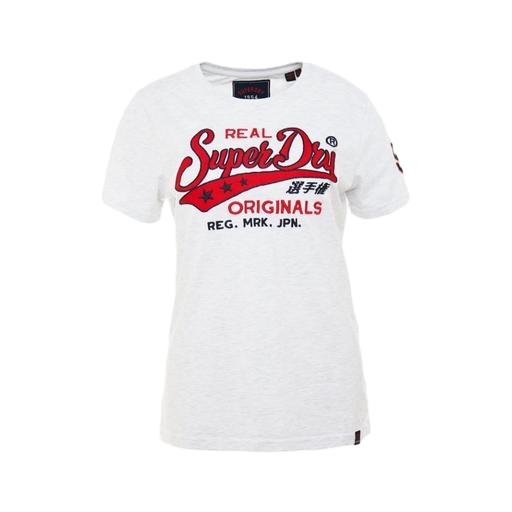
athletic logo graphic tee, regular t-shirt, graphic t, white background